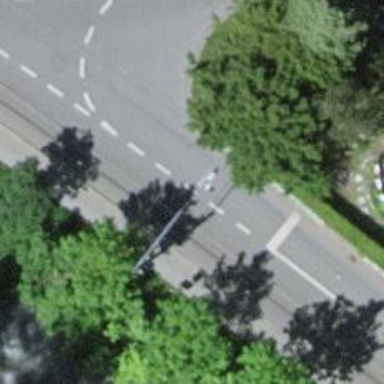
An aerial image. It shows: Road with traffic signals.